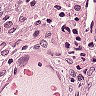
Metastatic tissue present: no